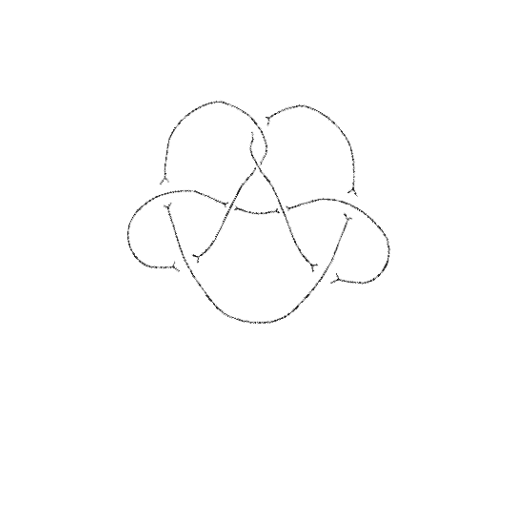
Crossing number: 8